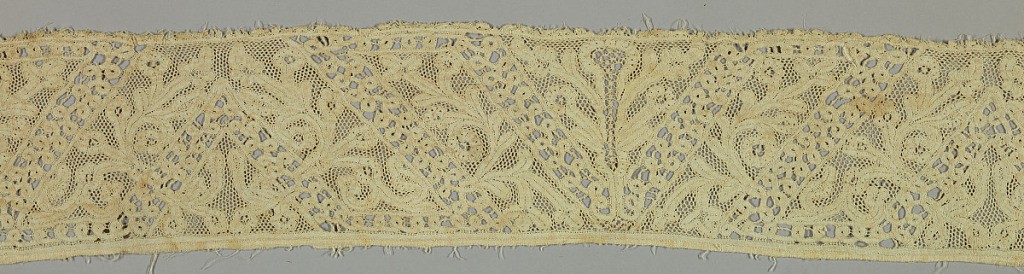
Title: Band
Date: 18th century
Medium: linen Technique: bobbin made continuous tape with bars and net added
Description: Symmetrical repeat of diagonal floral bands with a flowering plant at the apex of symmetrically reversed diagonals.